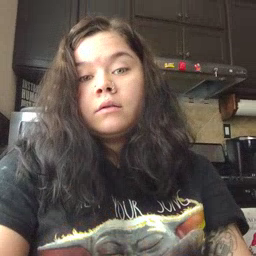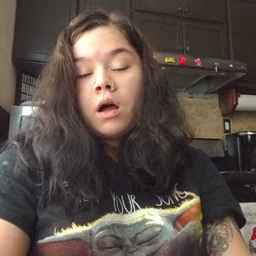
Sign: man